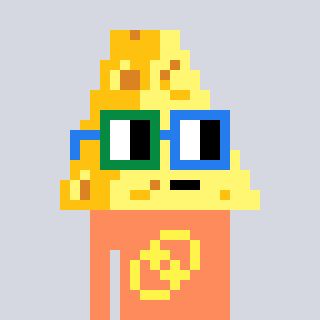
a pixel art character with square green and blue glasses, a cheese-shaped head and a peachy-colored body on a cool background